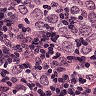
Metastatic tissue present: yes